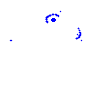
Particle: kaon